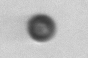
Label: bead